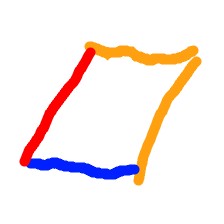
Shape: parallelogram